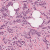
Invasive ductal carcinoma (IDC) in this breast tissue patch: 1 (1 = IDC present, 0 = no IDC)